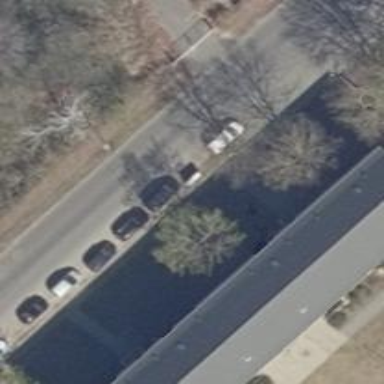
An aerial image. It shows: There is parking obstacle present.